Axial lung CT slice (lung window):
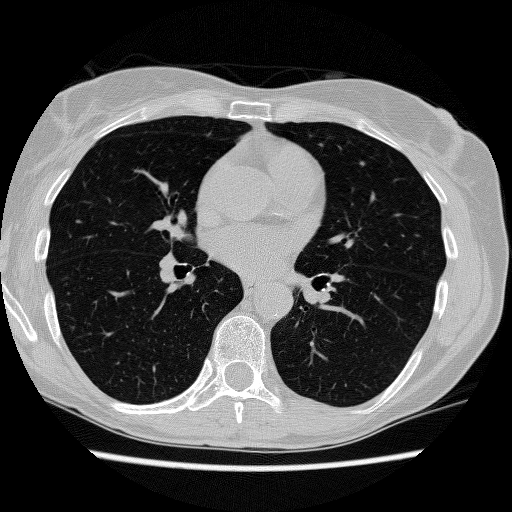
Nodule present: no